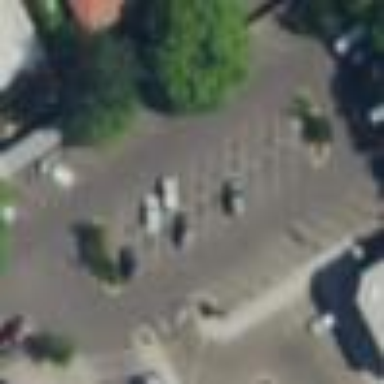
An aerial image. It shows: Parking area.